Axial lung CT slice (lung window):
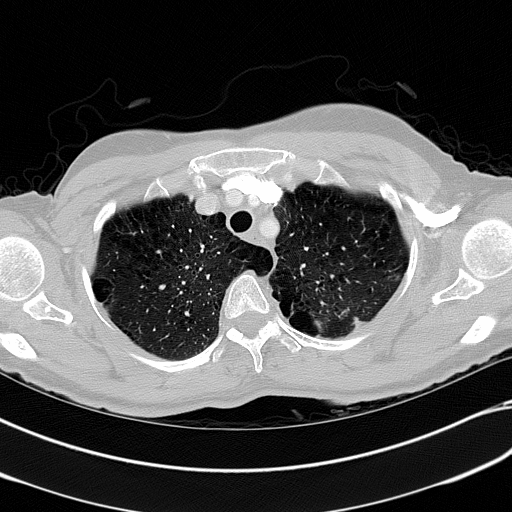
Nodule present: no